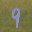
Label: 9